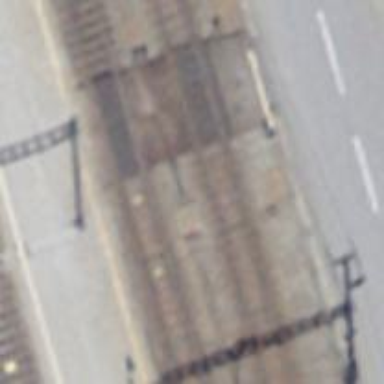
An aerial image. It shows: Railway switch.